Field crop: maize
Growth stage: 2
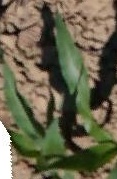
Species: maize